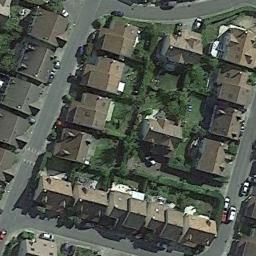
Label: dense_residential